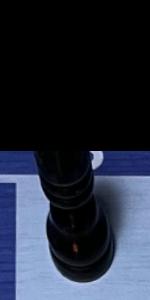
Label: Bishop_Black